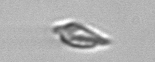
Label: Oxytoxum